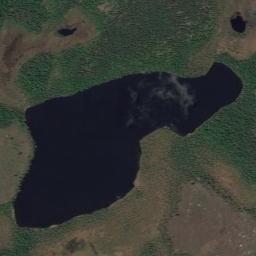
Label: lake